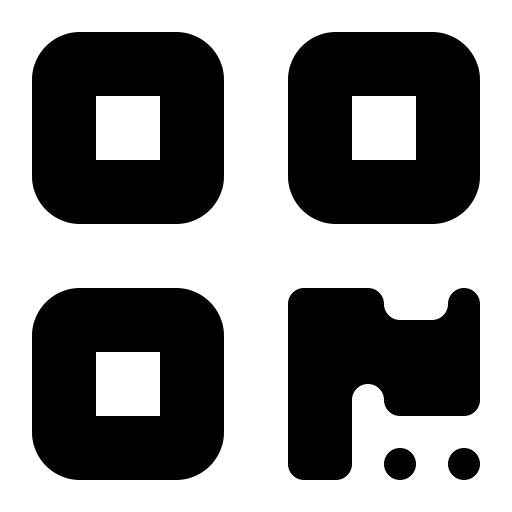
Tags: icon, FontAwesome, fa-icon, solid, qrcode